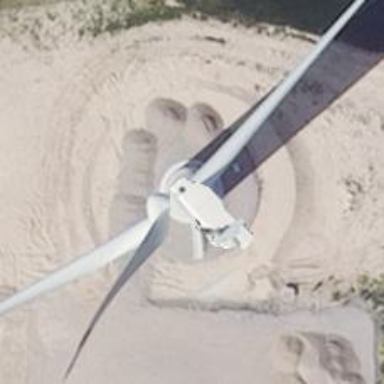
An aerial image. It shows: Wind power generator with horizontal axis wind turbine manufactured by Vestas.